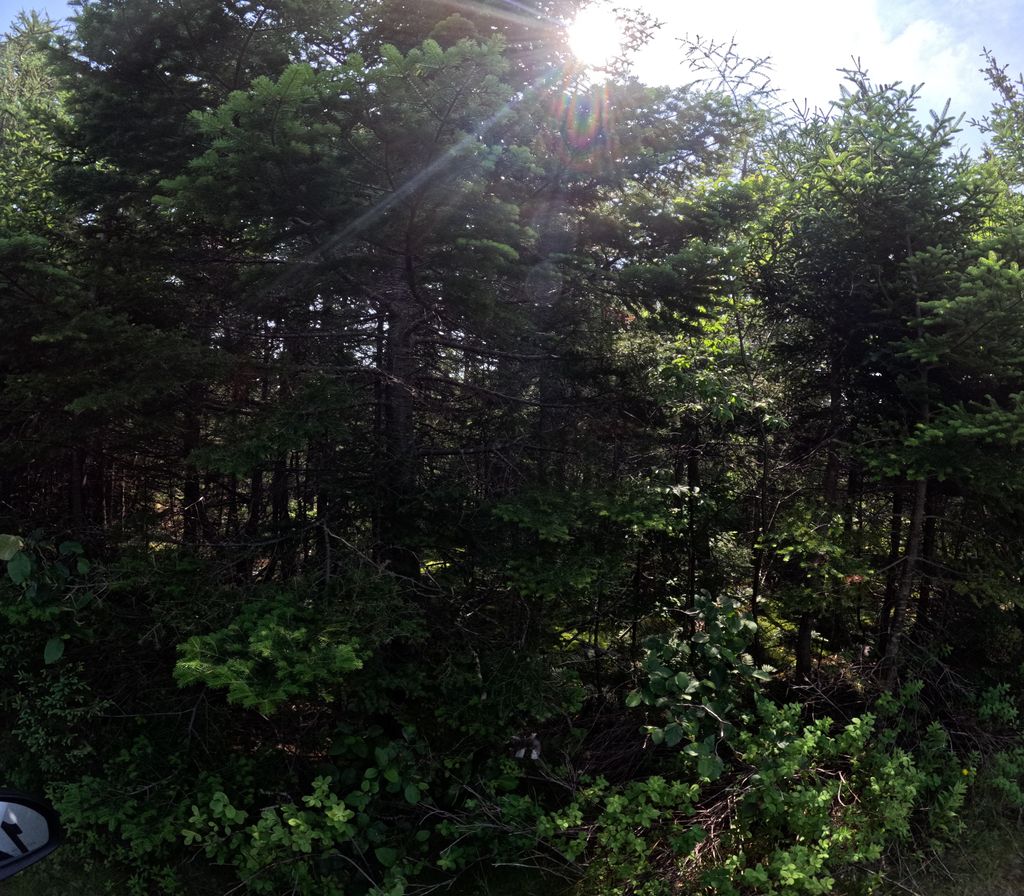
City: st_johns